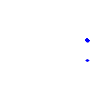
Particle: pion